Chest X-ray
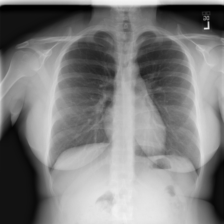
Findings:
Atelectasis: negative
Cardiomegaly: negative
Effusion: negative
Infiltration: negative
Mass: negative
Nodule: negative
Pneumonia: negative
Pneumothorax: negative
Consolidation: negative
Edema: negative
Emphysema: negative
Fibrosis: negative
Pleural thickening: negative
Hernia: negative